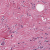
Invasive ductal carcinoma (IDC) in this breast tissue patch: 0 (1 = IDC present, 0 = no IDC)